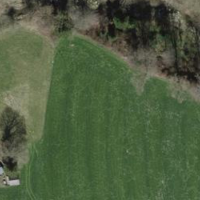
EUNIS habitat code: 44
Species observed at this site:
Fraxinus excelsior